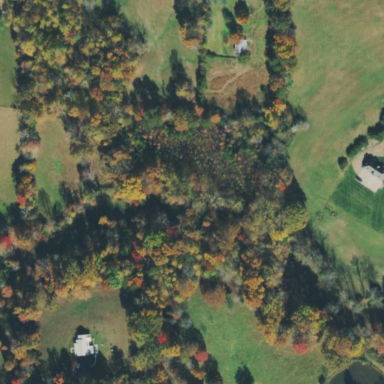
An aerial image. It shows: Serene woodland landscape.